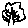
Label: tree